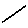
Label: line